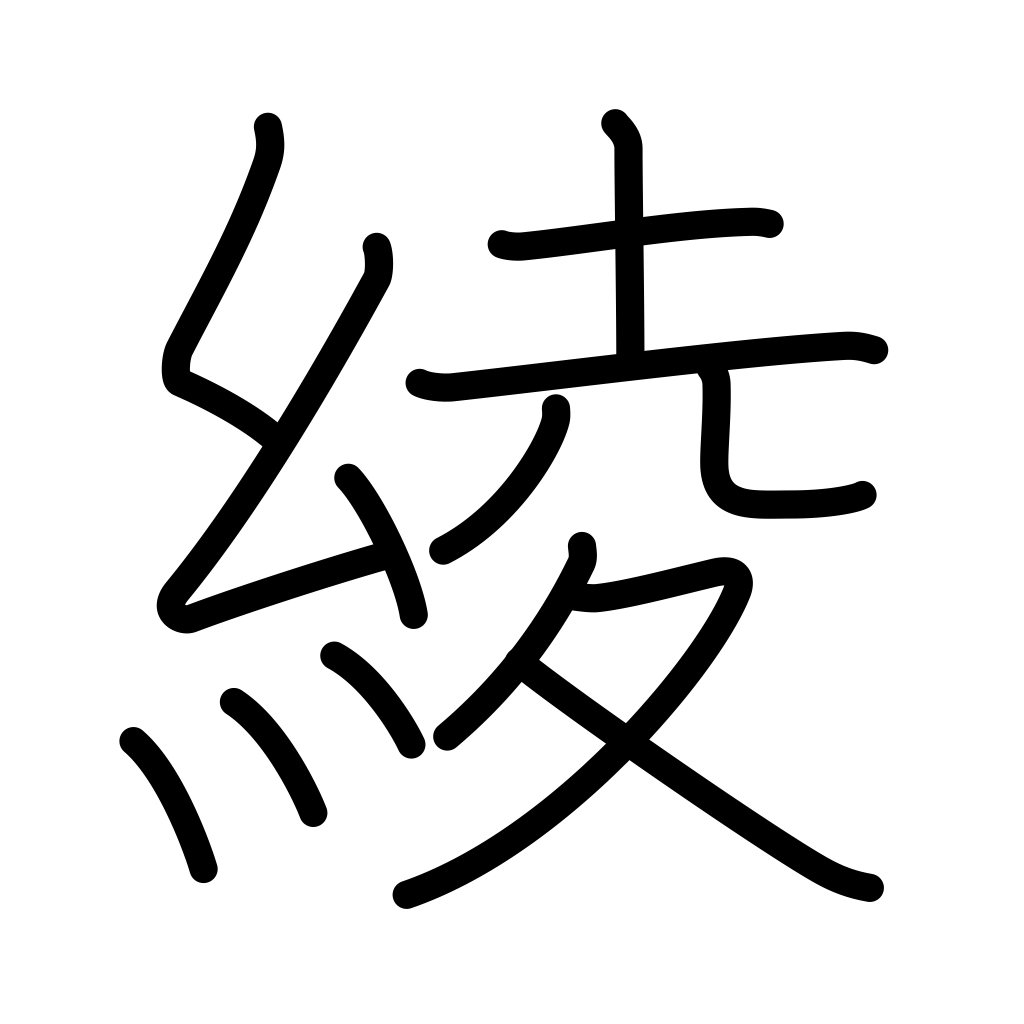
Meaning: design, figured cloth, twill